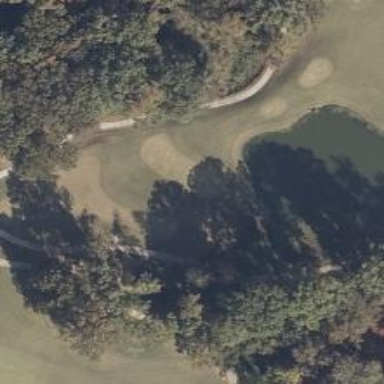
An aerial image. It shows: Golf hole.